Frequency: 70000
Velocity: 0,217
Power: 33,1
Pulse duration: 0,0000001
Pass count: 1
Magnification: 10
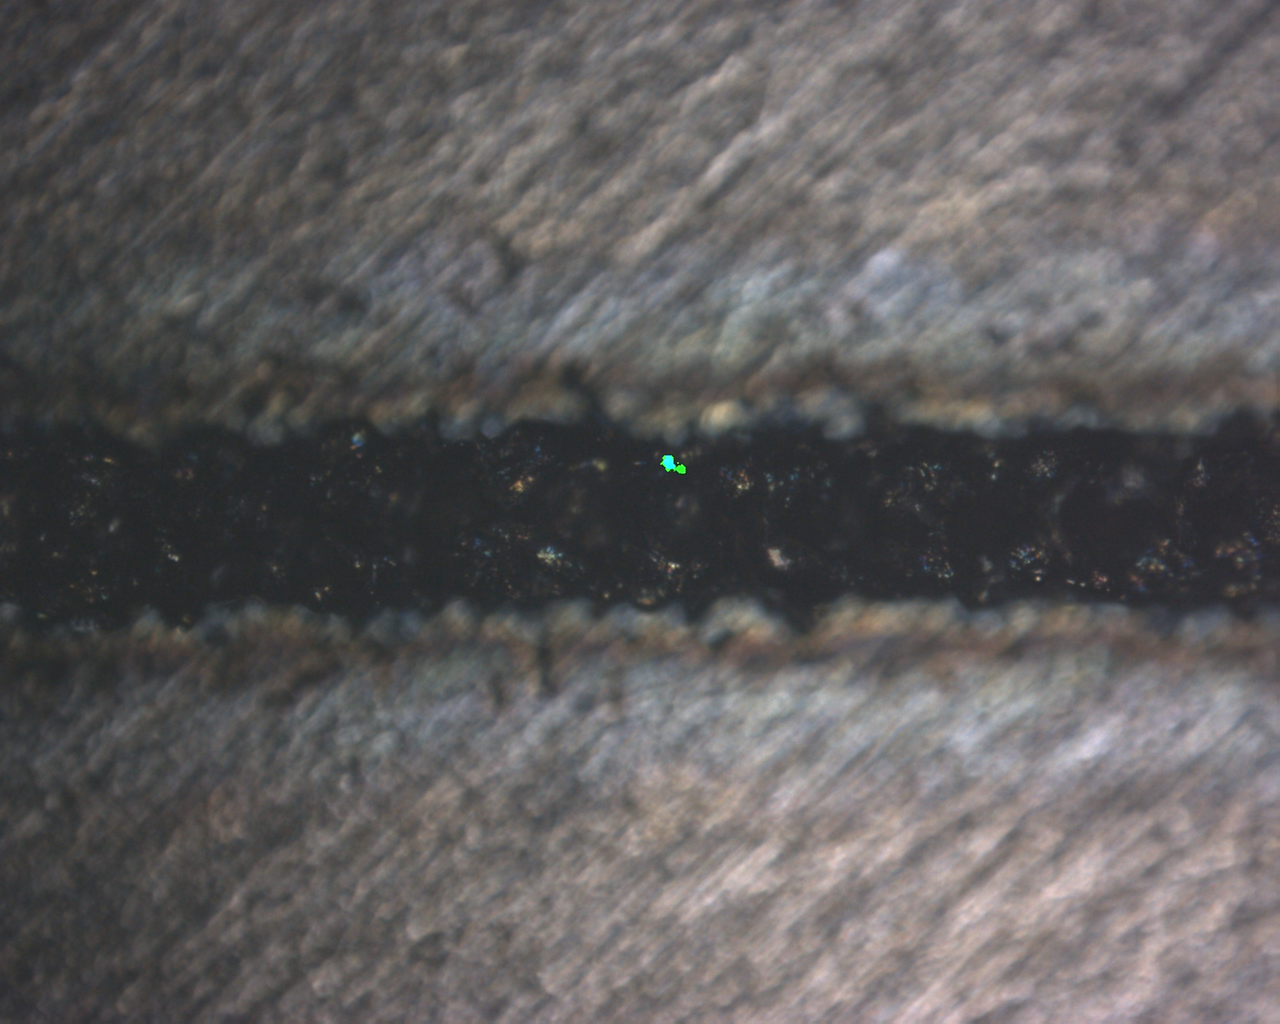
Measured width: 126.2766
Other width: 83.513